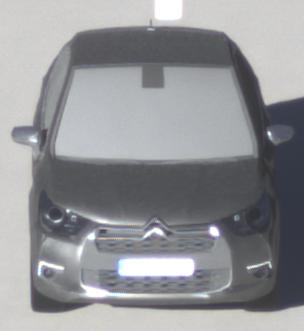
Make: Citroen
Model: DS 4 VTi 120
Detailed model: DS 4
Model produced from: 2011/05
Model produced until: 2015/01
Doors: 5
Color: gray
Road condition: wet road
Daytime: sunrise or sunset
Contrast: medium contrast